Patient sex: F
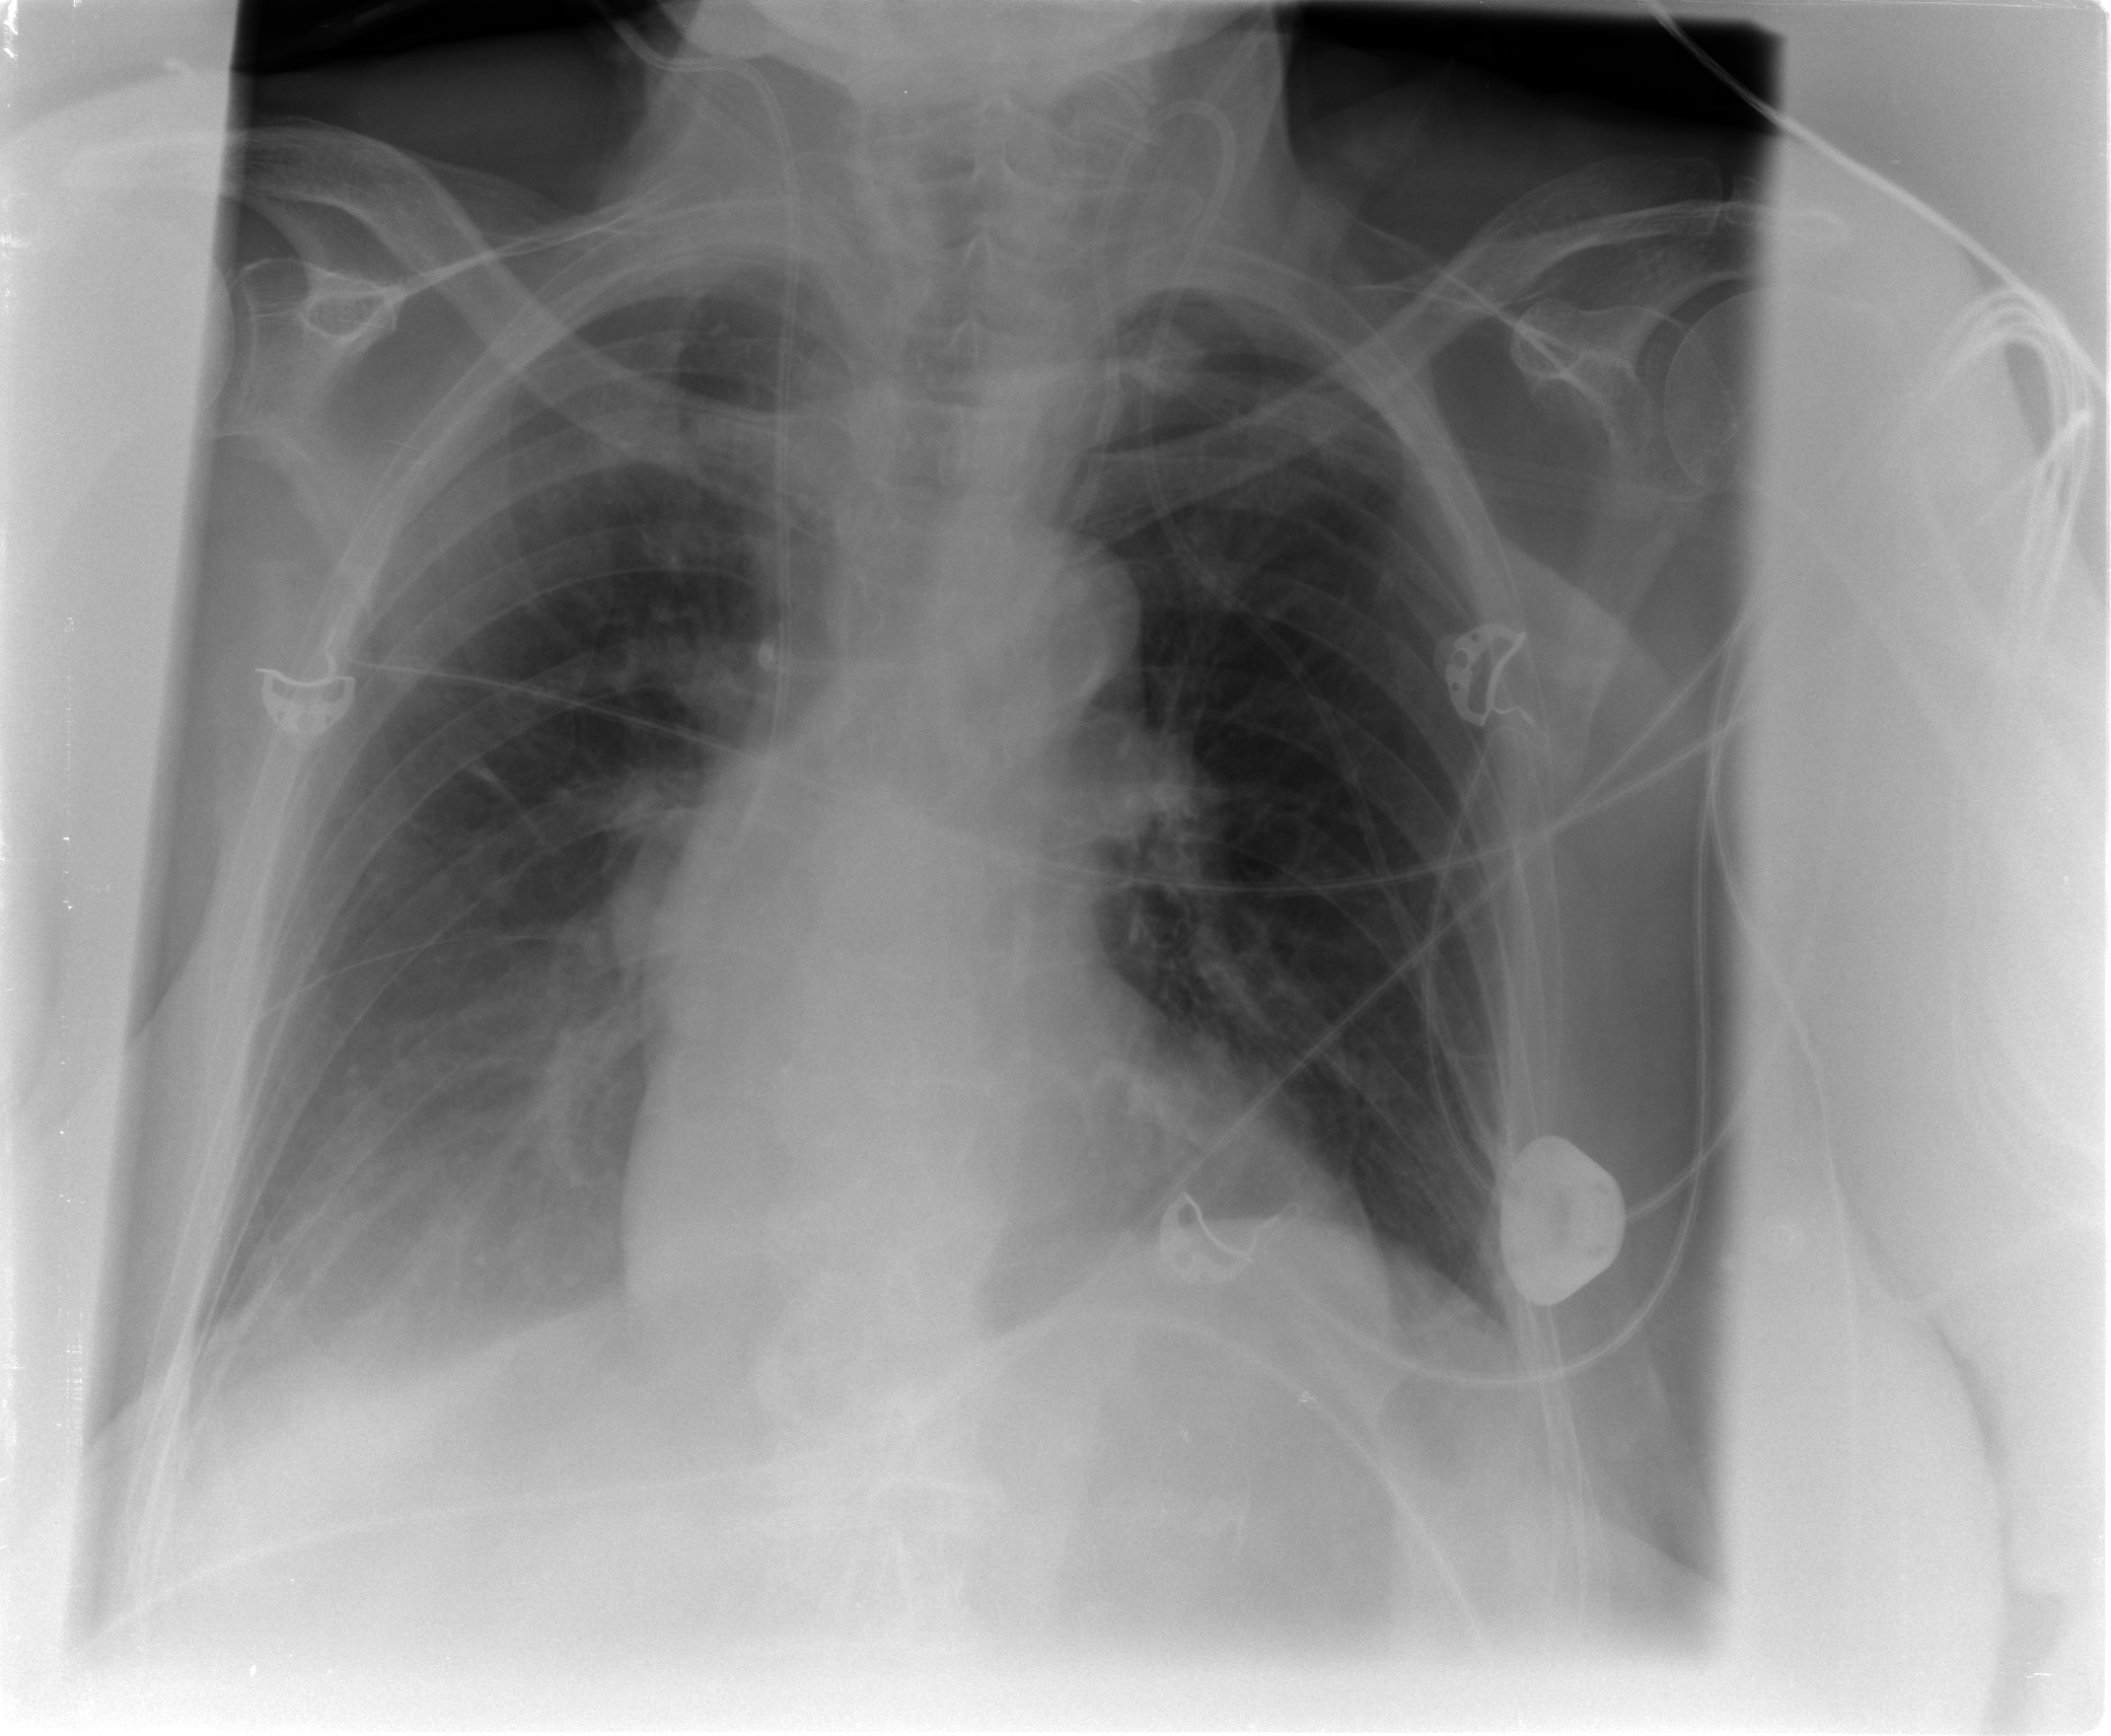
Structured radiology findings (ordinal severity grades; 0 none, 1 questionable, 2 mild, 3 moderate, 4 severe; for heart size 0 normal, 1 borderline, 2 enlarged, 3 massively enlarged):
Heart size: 1
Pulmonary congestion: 0
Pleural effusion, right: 2
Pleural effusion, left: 0
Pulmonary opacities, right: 0
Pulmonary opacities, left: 0
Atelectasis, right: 2
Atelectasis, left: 0